Field crop: tomato
Growth stage: 2
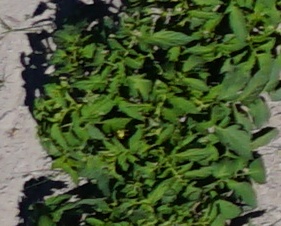
Species: tomato